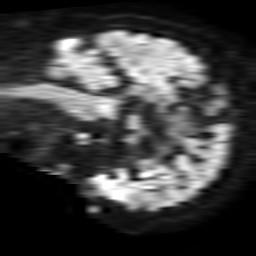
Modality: TRACE
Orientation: sagittal
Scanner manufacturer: philips
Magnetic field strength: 1.5 T
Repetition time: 3.4 s
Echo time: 0.06922 s